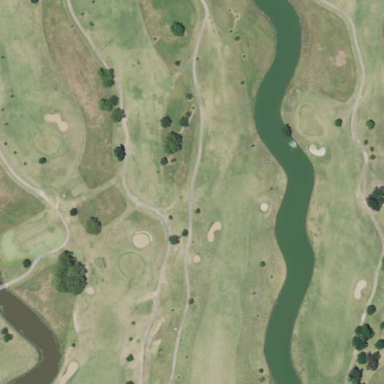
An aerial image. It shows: Golf hole within leisure land area of golf course.